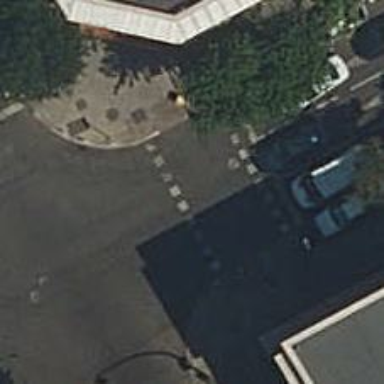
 there are traffic signals and zebra crossing."